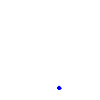
Particle: pion